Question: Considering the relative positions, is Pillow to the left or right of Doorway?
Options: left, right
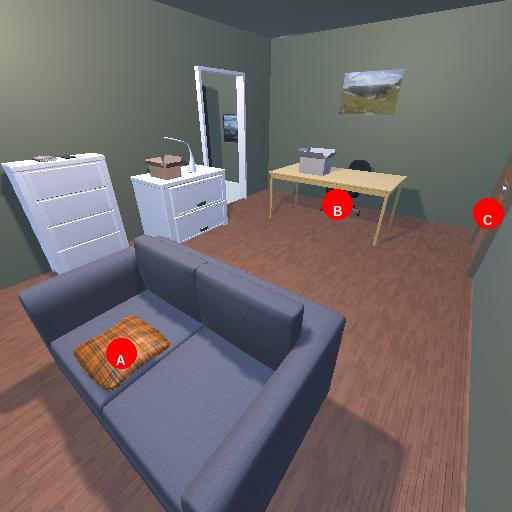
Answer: left